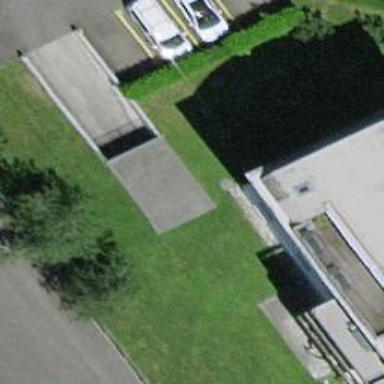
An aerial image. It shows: Parking area.